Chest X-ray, AP view. Patient: 65 years old, sex M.
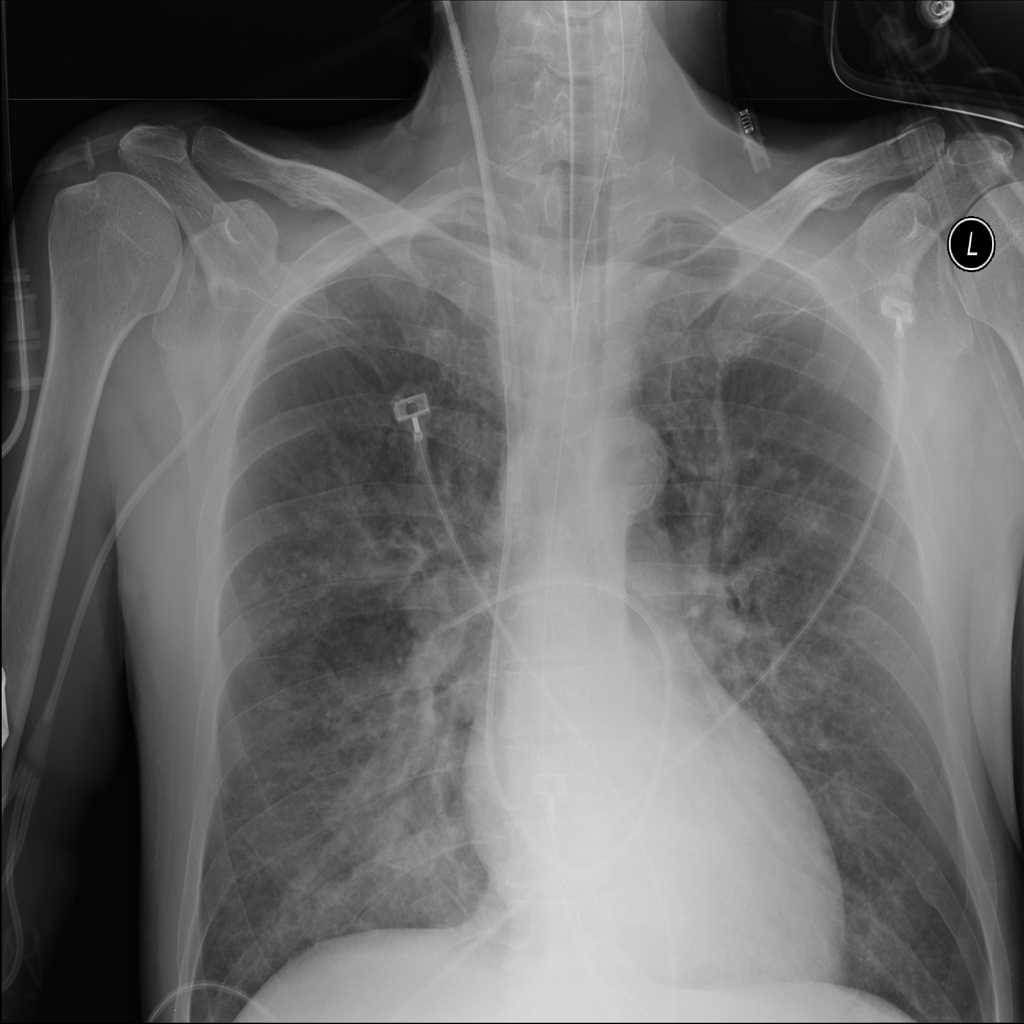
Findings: Infiltration